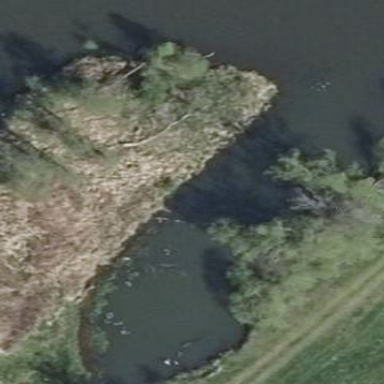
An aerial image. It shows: Oxbow water feature in natural setting.